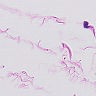
Metastatic tissue present: no